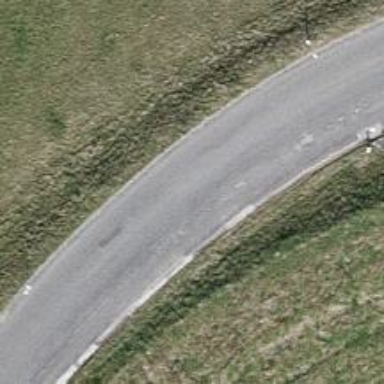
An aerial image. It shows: Tertiary road.